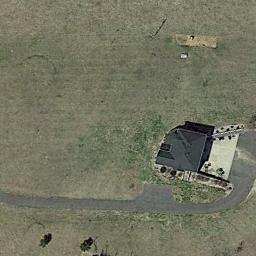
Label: sparse_residential